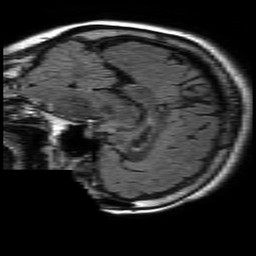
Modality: FLAIR
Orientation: sagittal
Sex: female
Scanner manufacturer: philips
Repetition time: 11 s
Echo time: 0.125 s